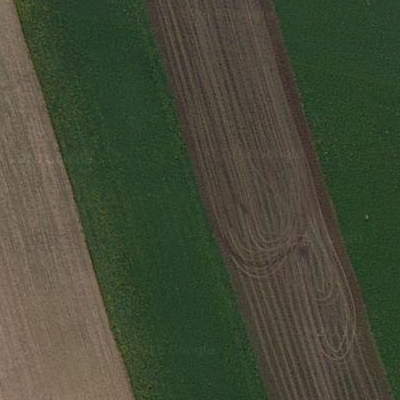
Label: Field